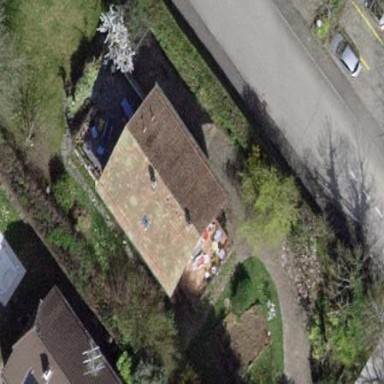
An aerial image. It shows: Garden enclosed by fence.